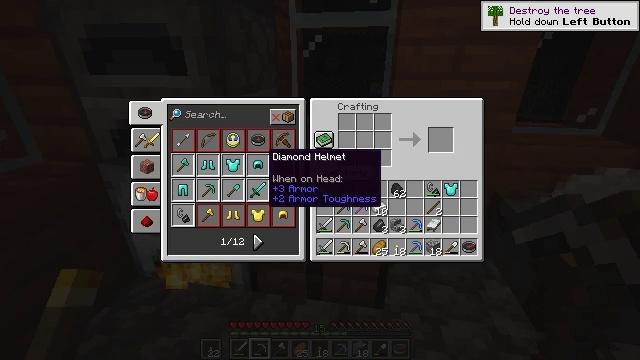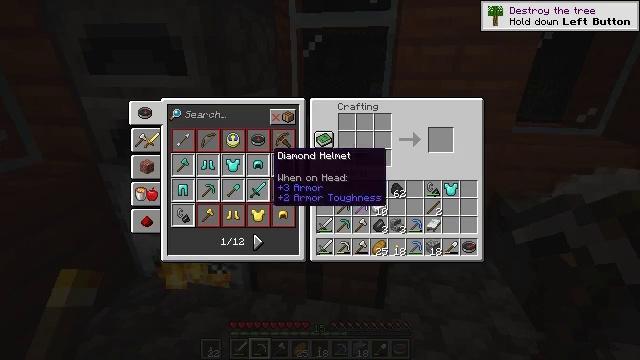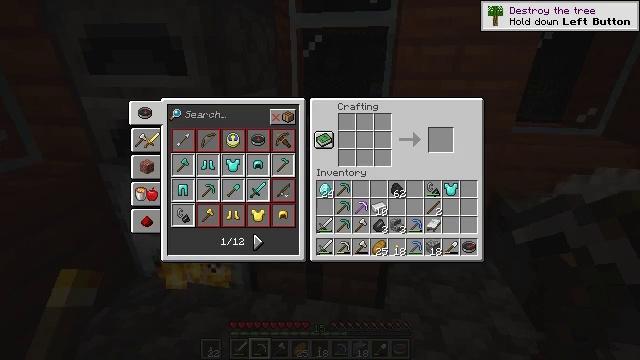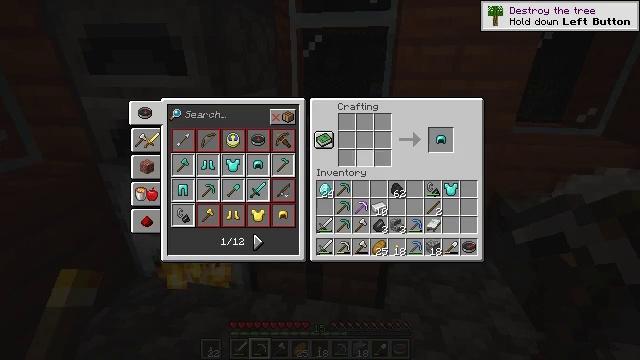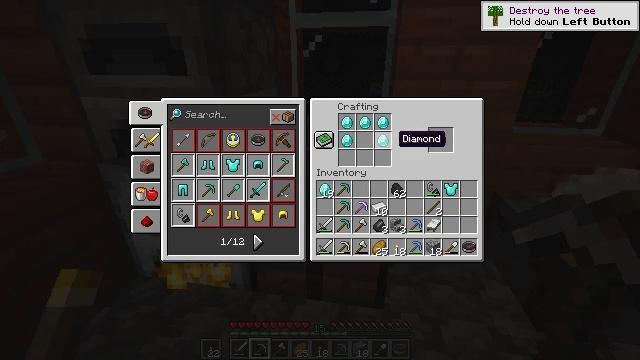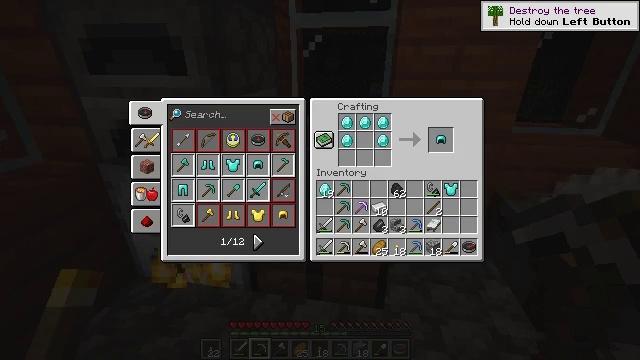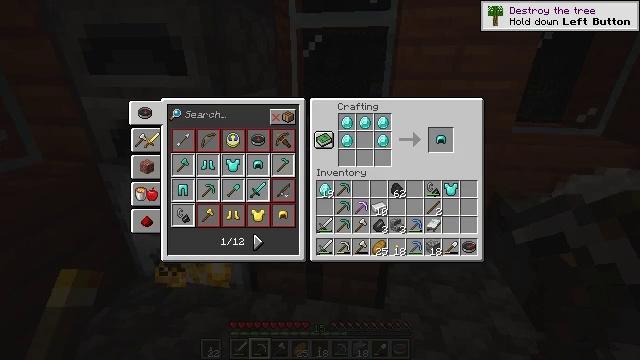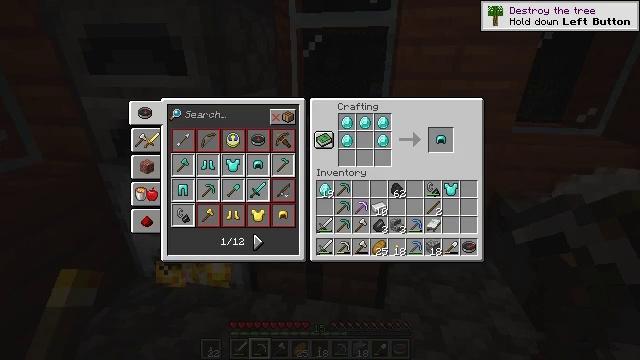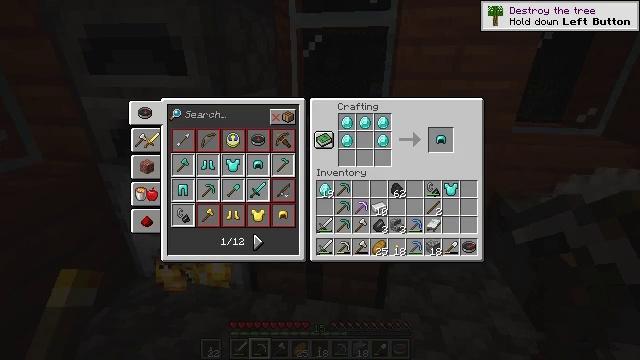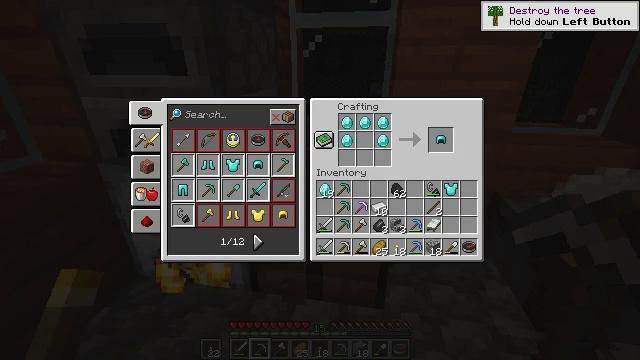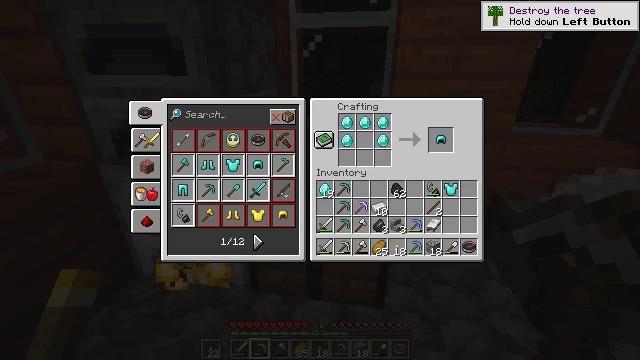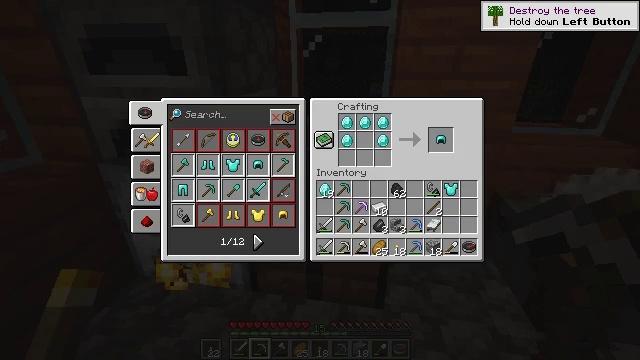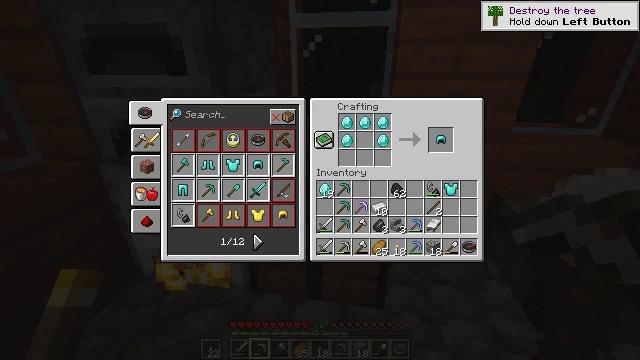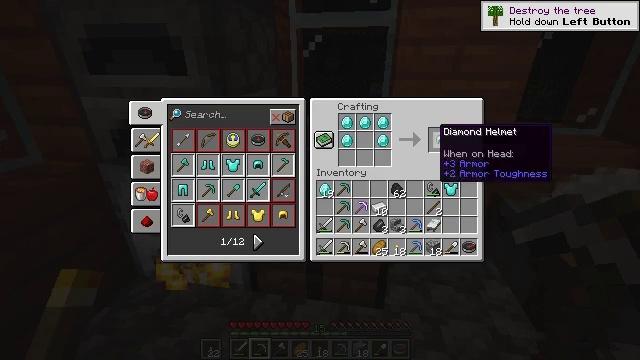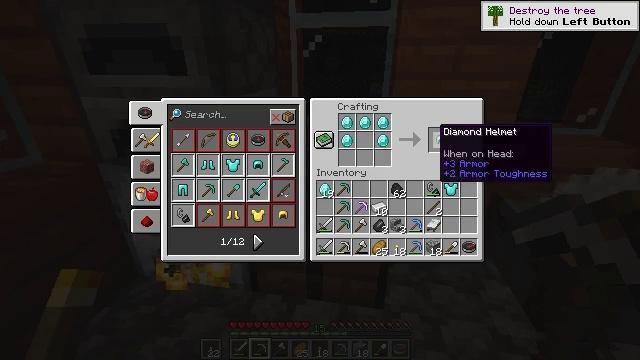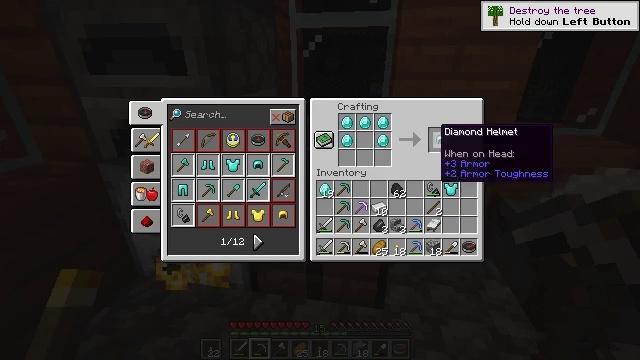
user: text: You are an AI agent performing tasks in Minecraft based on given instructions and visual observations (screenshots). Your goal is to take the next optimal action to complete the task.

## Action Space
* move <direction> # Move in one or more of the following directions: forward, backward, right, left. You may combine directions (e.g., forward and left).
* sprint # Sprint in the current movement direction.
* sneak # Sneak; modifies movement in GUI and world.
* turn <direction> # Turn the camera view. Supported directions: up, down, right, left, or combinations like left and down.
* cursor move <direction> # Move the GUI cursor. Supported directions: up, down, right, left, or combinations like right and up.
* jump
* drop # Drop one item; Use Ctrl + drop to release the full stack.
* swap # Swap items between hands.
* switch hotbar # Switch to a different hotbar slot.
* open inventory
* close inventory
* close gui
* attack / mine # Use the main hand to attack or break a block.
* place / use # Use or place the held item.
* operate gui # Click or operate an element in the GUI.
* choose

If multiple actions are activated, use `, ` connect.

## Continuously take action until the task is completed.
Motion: motion action
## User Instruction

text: Use the crafting table to make a diamond helmet.
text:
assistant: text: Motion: no_op
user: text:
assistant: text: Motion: cursor move right
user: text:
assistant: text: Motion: cursor move right and up
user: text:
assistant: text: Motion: cursor move right
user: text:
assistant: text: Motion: cursor move right
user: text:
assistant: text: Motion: no_op
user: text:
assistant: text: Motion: no_op
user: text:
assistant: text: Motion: no_op
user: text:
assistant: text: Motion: no_op
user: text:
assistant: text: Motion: cursor move right
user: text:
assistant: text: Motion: no_op
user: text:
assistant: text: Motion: no_op
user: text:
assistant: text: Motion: no_op
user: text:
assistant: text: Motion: no_op
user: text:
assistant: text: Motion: no_op
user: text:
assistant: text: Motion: operate gui
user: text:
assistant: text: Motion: operate gui
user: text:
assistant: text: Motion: operate gui
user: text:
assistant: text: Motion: no_op
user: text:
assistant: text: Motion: no_op
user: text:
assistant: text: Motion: no_op